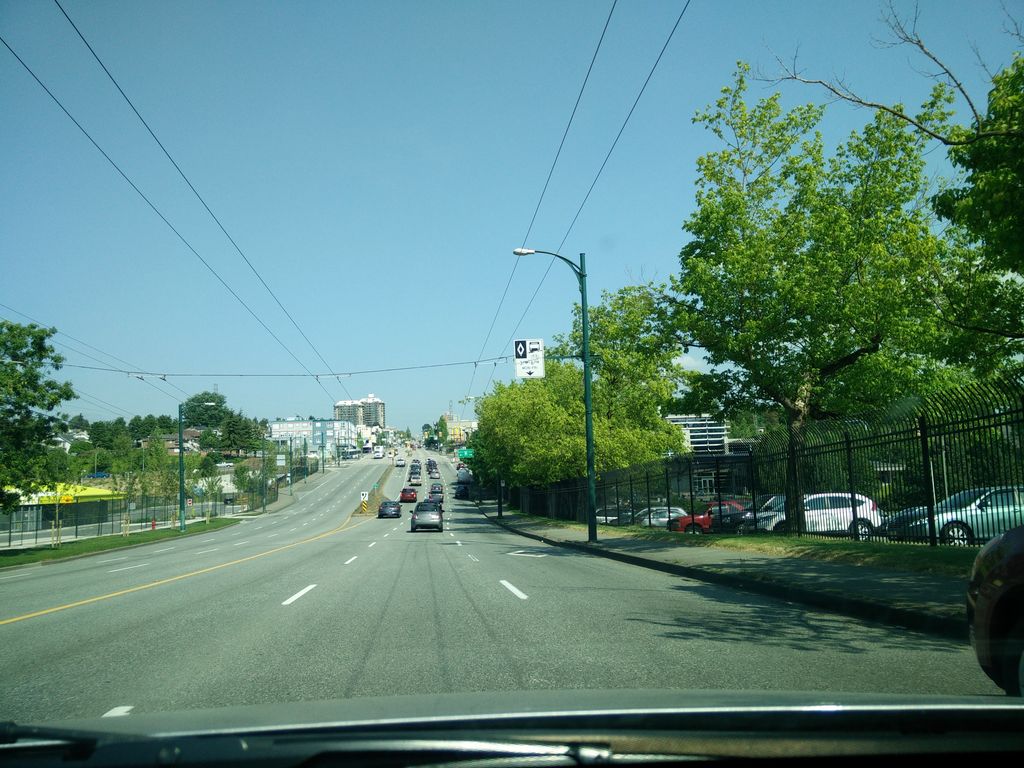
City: vancouver